Interaction volume radius: 5 \u00c5
Interaction volume height: 15 \u00c5
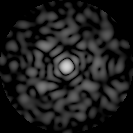
Disorder parameter: 0.8735